Question: Here is an example of what's happening currently:

On the left (before the keyboard comes up), there is the black bar of the Edit Text, and then some padding below that. On the right, you can see the keyboard pushes up all the way to the Edit Text, and overlays that padding.
How can I make it so the keyboard pushes up to the point below the padding? The current situation looks too crowded, so I want to preserve that extra space.
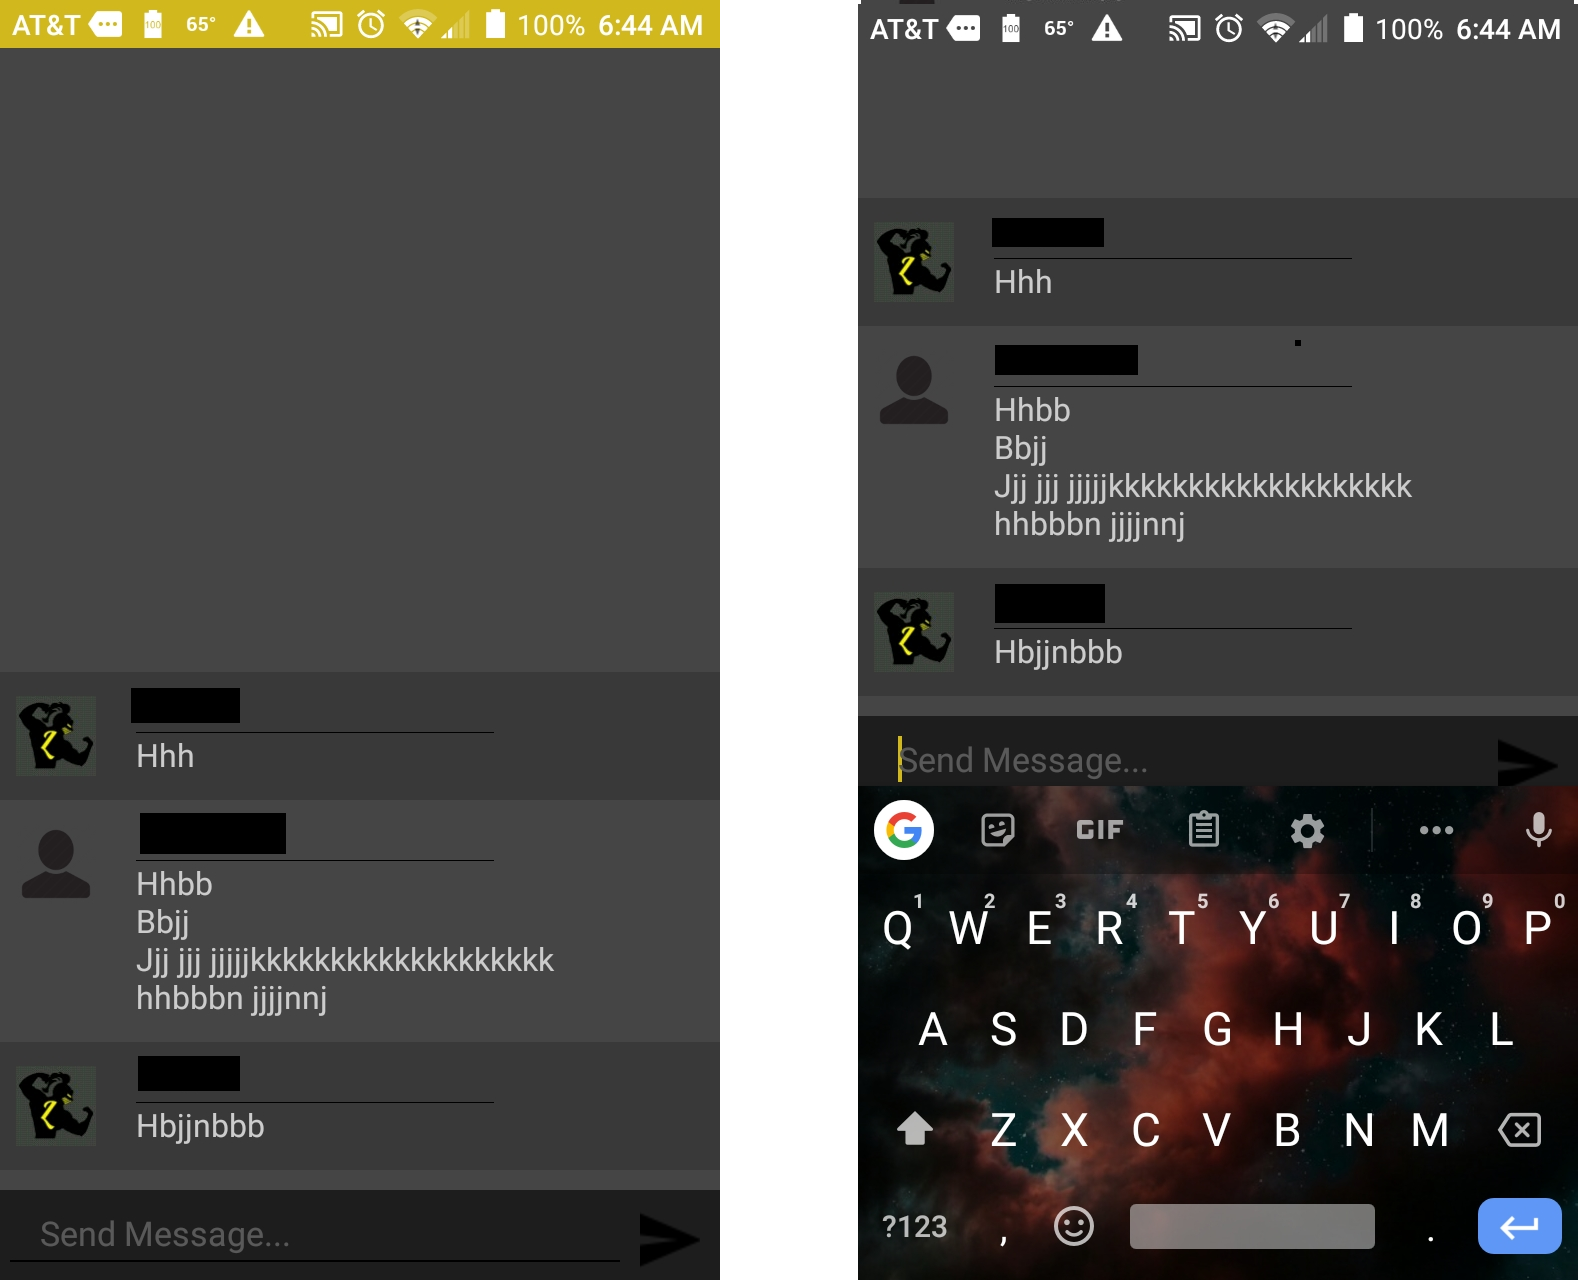
Answer: The solution is setting the soft input state to adjustResize, in AndroidManifest add
'''
android:windowSoftInputMode="adjustResize"
'''
to the Activity.
Since I have a bunch of frags within that Activity that each need different states, I used
'''
getWindow().setSoftInputMode(WindowManager.LayoutParams.SOFT_INPUT_ADJUST_PAN);
'''
or
'''
getWindow().setSoftInputMode(WindowManager.LayoutParams.SOFT_INPUT_ADJUST_RESIZE);
'''
to programmatically change the state depending on the frag.